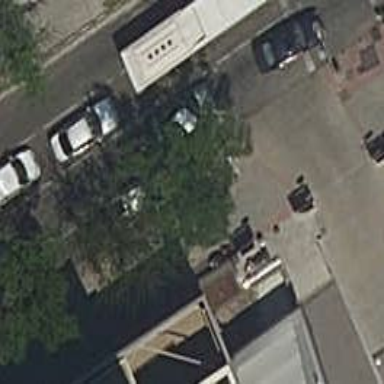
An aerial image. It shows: Taxi stand.